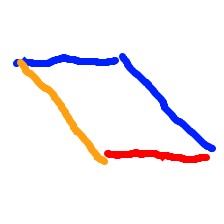
Shape: parallelogram